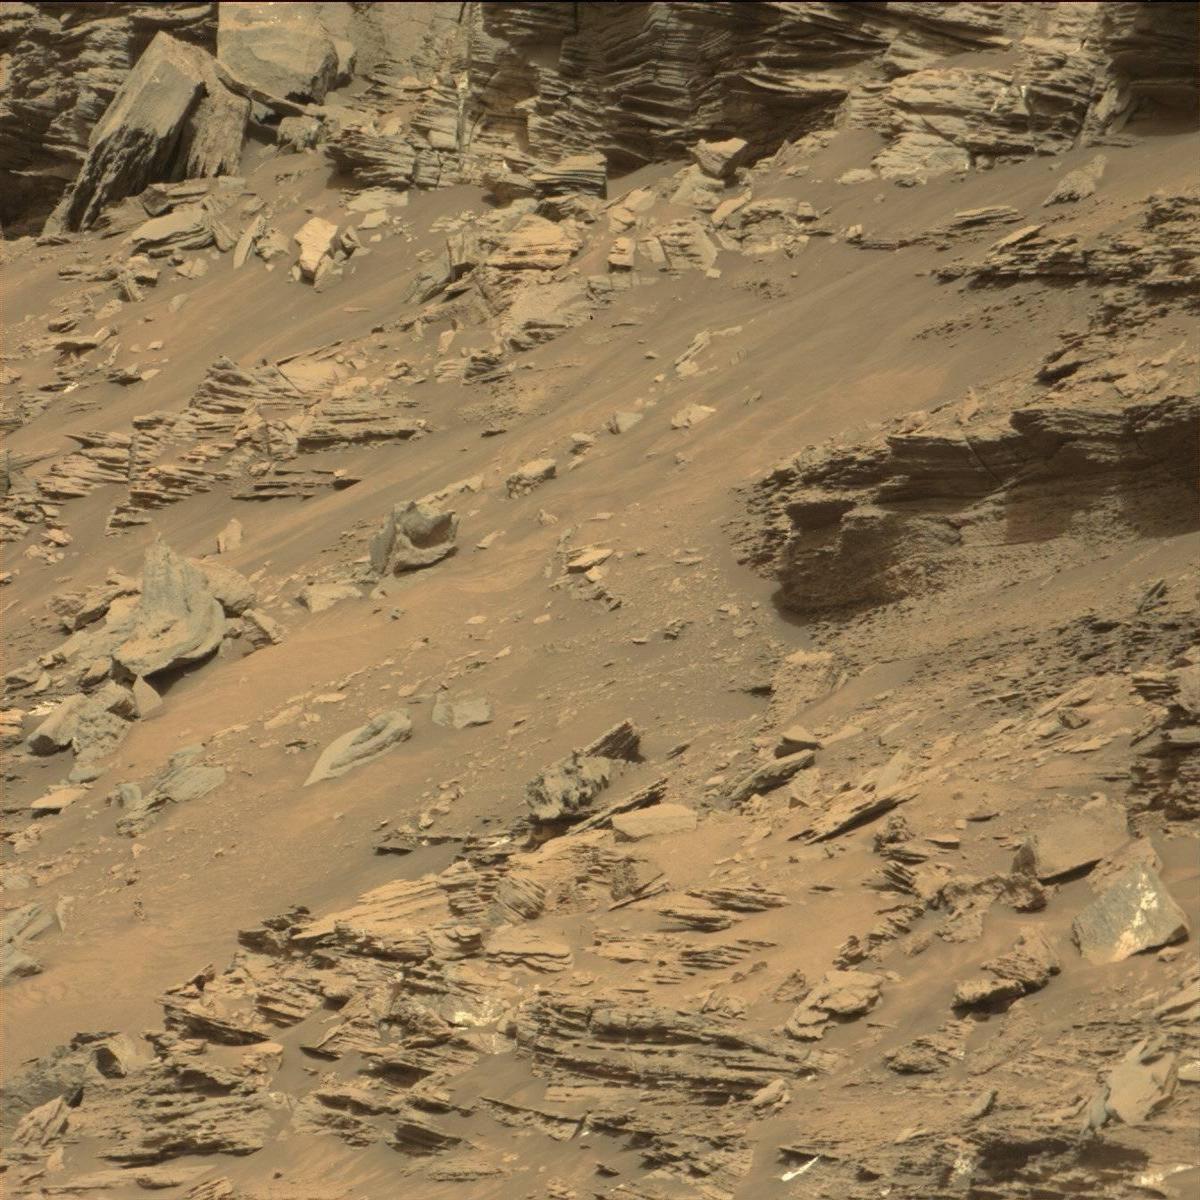
Terrain classes present: Bedrock, Sand / Soil